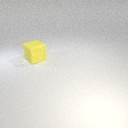
large yellow rubber cube